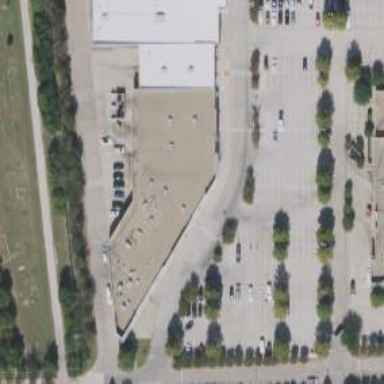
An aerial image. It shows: Retail building.